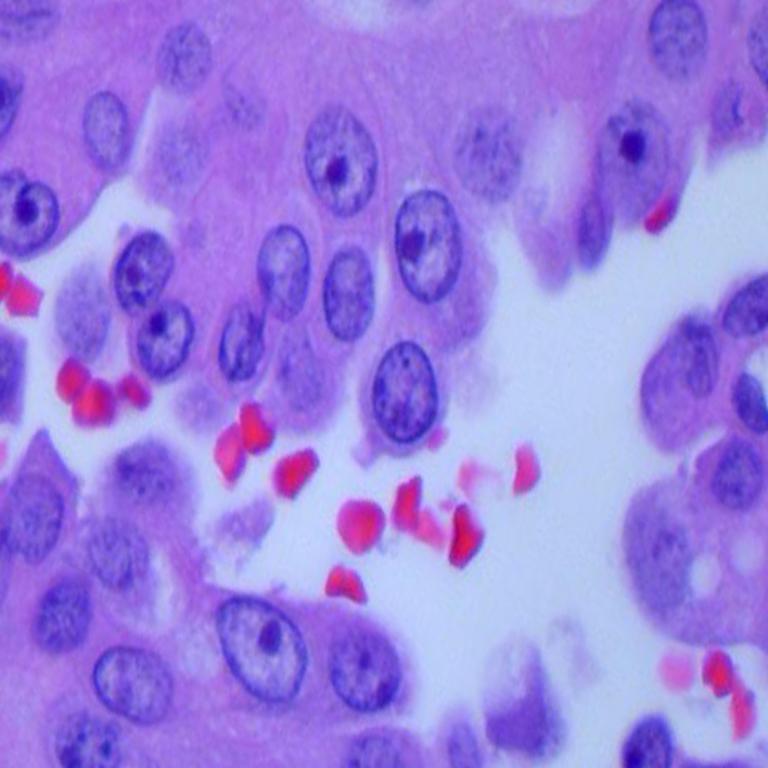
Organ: lung
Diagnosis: adenocarcinomas